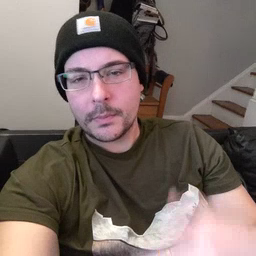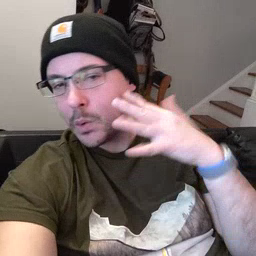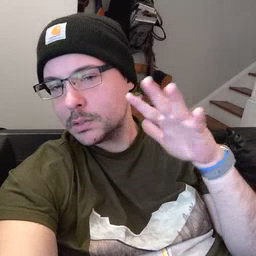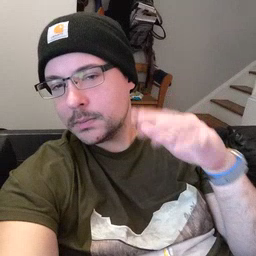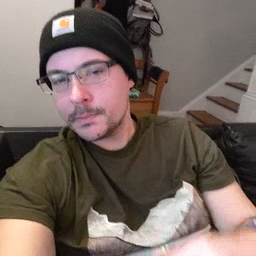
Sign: noisy